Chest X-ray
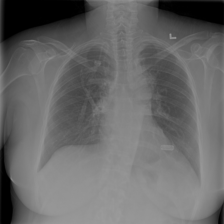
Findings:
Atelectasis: negative
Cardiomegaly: negative
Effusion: negative
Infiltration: negative
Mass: negative
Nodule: negative
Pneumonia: negative
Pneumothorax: negative
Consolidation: negative
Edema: negative
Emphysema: negative
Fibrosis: negative
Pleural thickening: negative
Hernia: negative